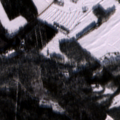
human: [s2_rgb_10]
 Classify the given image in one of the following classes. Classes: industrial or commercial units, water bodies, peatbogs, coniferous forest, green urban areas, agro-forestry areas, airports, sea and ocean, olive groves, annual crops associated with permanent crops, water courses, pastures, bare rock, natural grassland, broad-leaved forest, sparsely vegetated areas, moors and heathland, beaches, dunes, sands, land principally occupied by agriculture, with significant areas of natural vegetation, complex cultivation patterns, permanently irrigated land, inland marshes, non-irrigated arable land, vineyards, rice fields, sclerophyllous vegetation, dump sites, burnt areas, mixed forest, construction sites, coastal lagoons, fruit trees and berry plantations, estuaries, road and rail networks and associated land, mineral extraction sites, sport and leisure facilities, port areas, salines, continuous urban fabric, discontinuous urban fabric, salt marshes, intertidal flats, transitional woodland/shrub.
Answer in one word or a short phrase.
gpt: non-irrigated arable land, coniferous forest, mixed forest